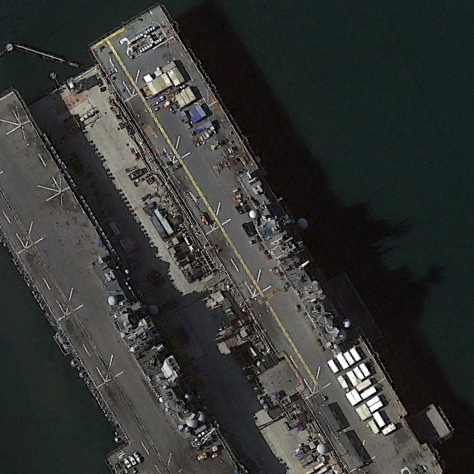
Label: assault